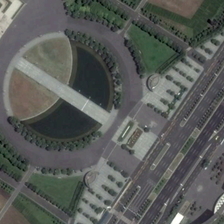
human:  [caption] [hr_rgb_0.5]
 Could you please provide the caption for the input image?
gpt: a square surrounded by green trees is near a road .

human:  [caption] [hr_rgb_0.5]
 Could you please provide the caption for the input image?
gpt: a square surrounded by green trees is near a road .

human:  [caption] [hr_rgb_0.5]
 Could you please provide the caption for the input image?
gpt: a square surrounded by green trees is near a road .

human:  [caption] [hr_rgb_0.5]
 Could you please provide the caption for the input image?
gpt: a square surrounded by green trees is near a road .

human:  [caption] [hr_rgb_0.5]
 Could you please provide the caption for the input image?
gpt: a square surrounded by green trees is near a road .